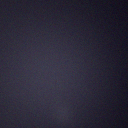
Screen state: off